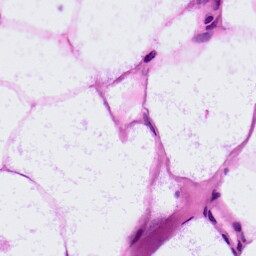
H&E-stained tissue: LymphNode